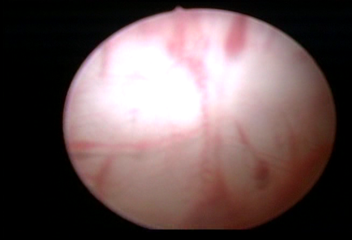
Modality: WLC
Class: Normal mucosa
Bladder cancer association: No